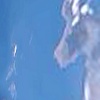
Label: water